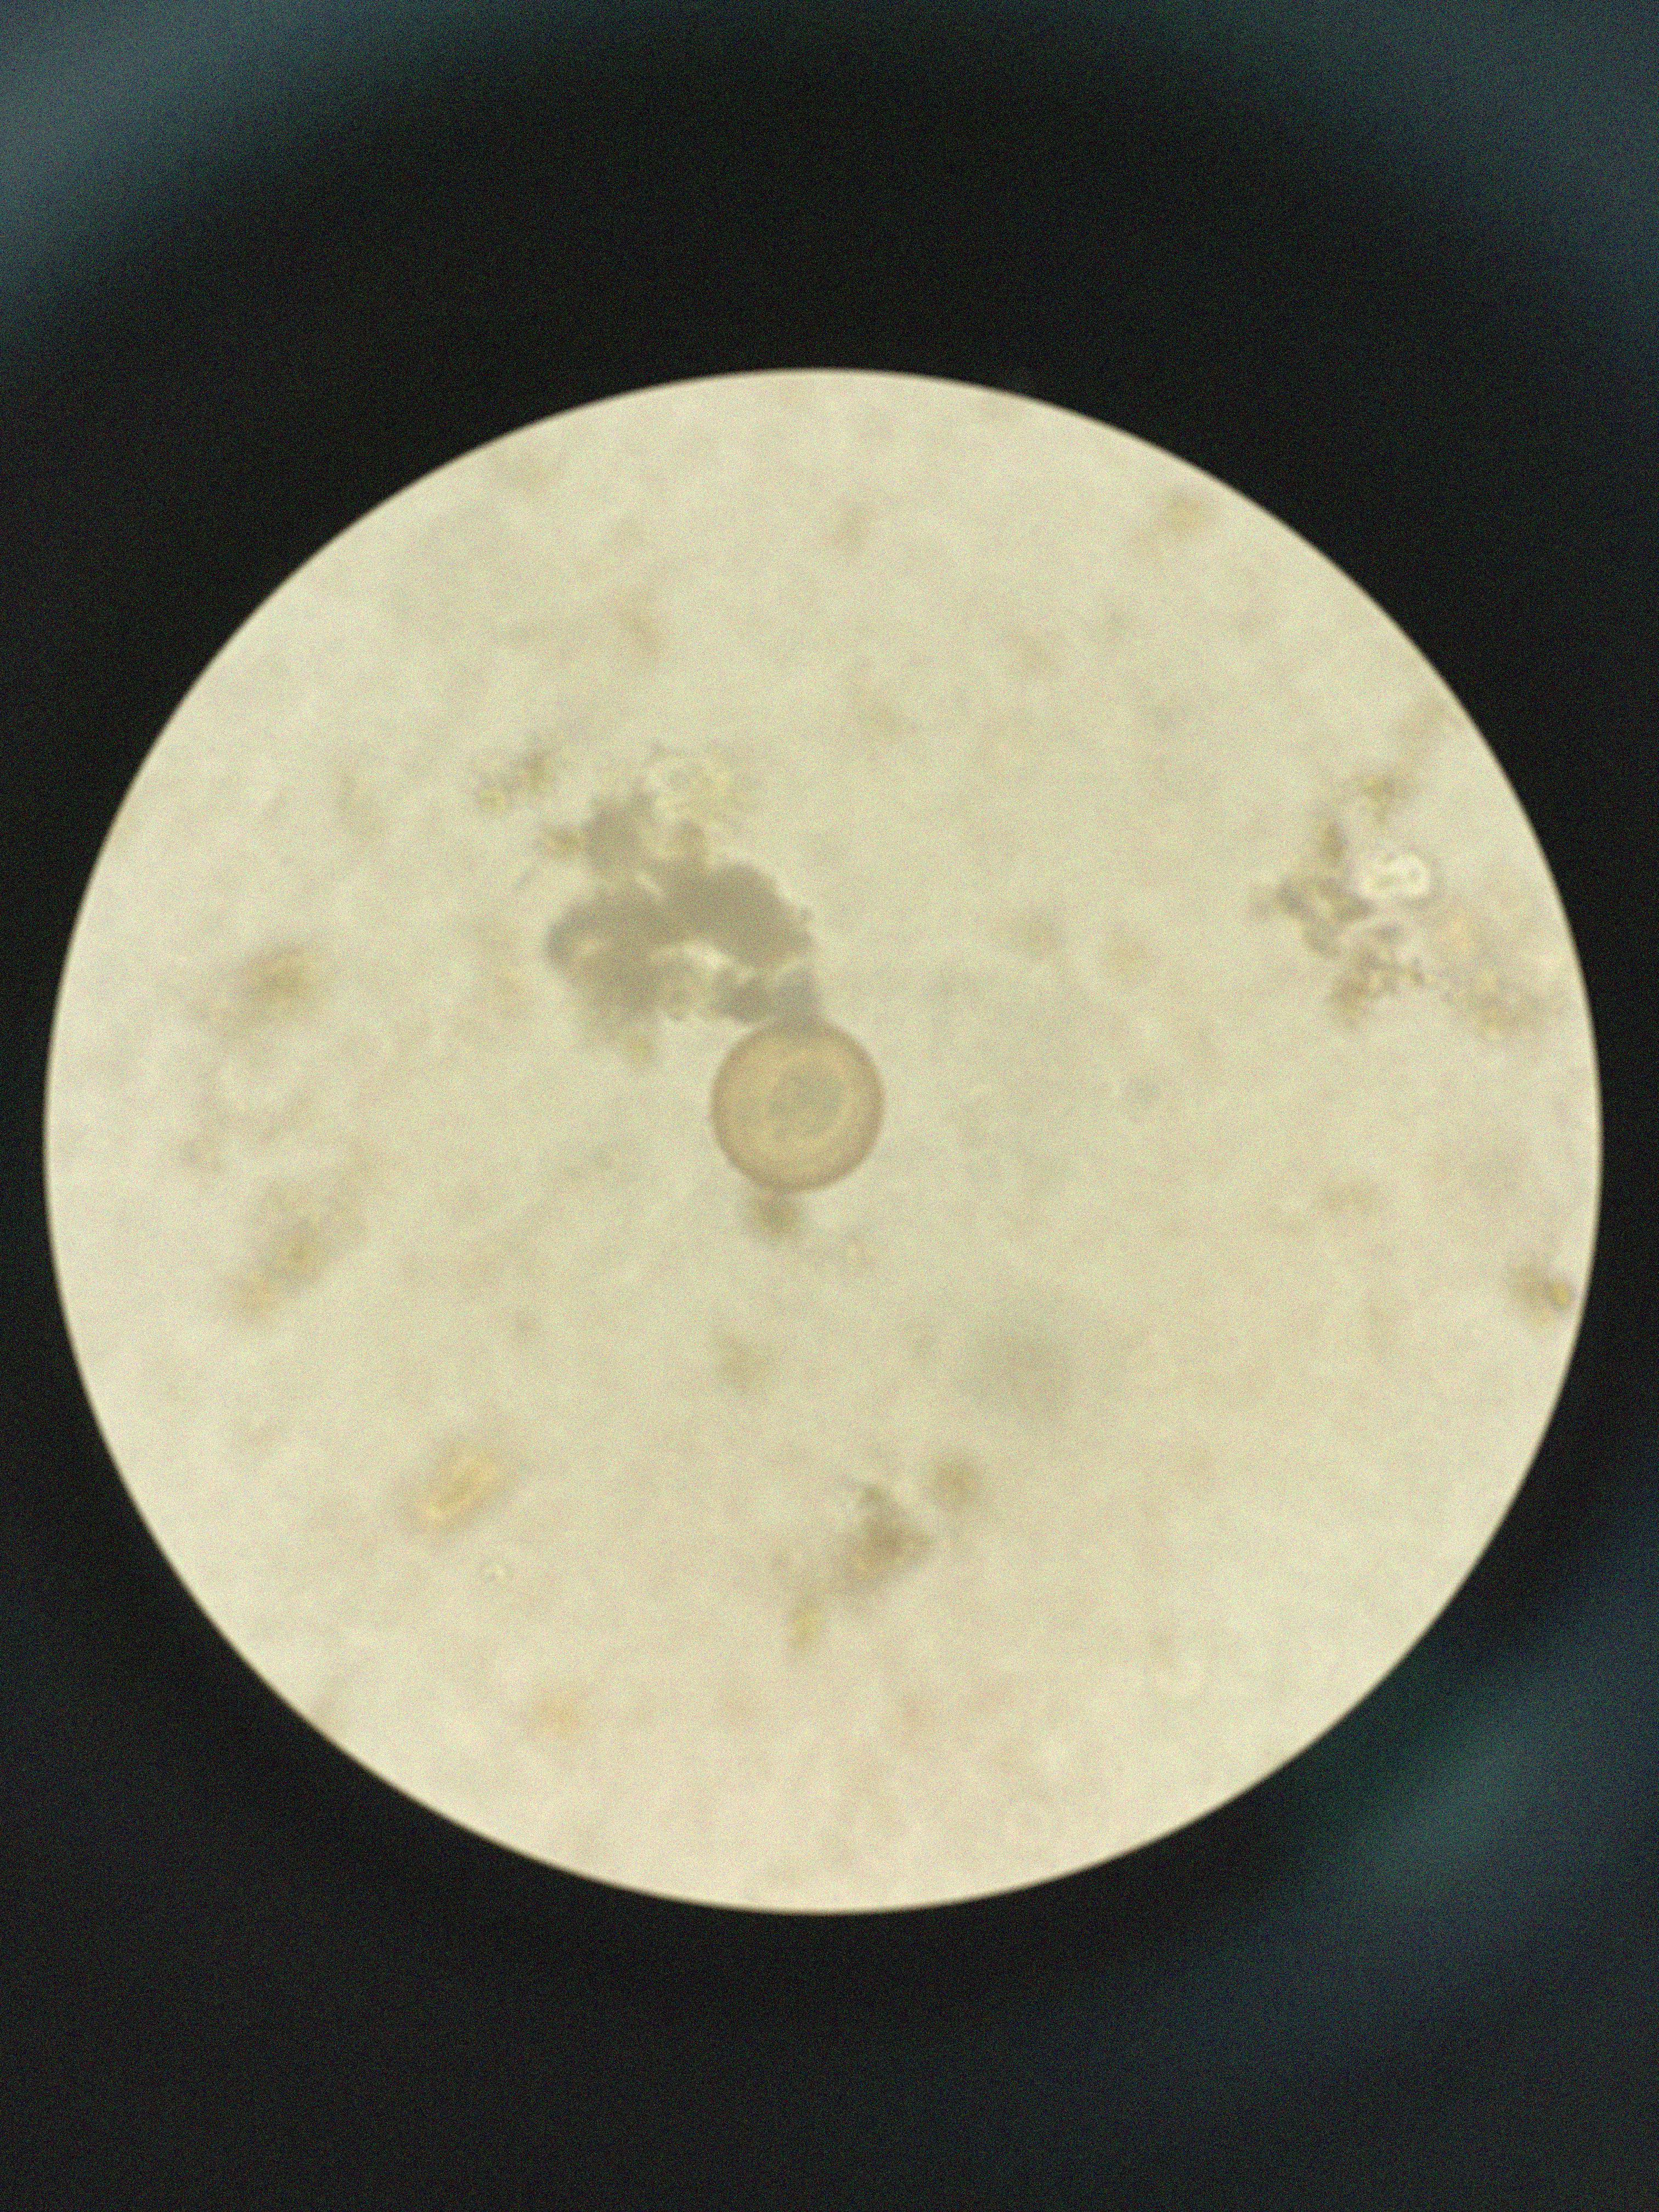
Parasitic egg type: Hymenolepis diminuta